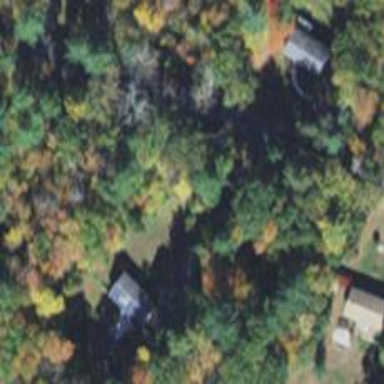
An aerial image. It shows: Driveway.